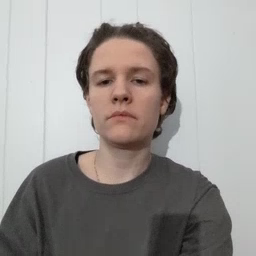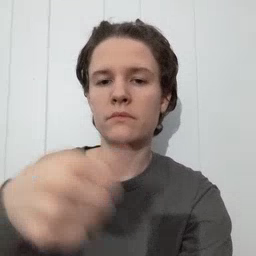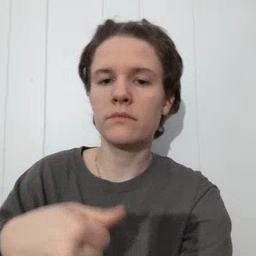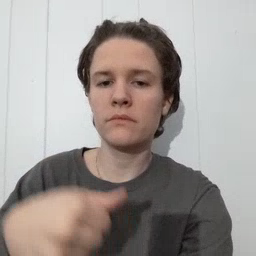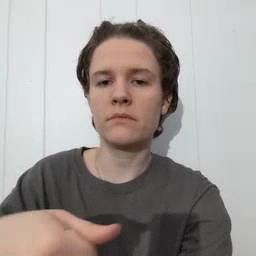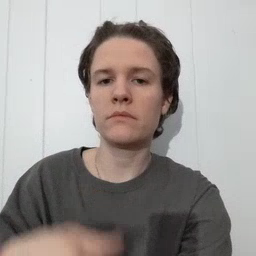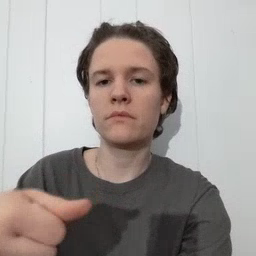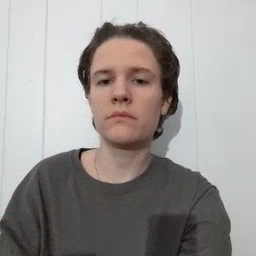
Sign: puzzle